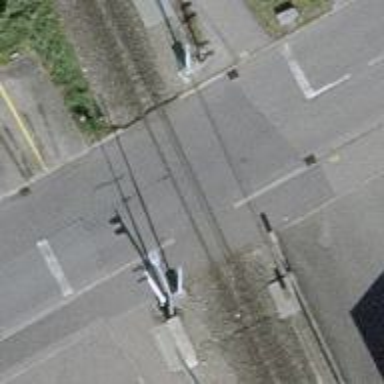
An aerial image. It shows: Narrow-gauge railway track with one electrified contact line.